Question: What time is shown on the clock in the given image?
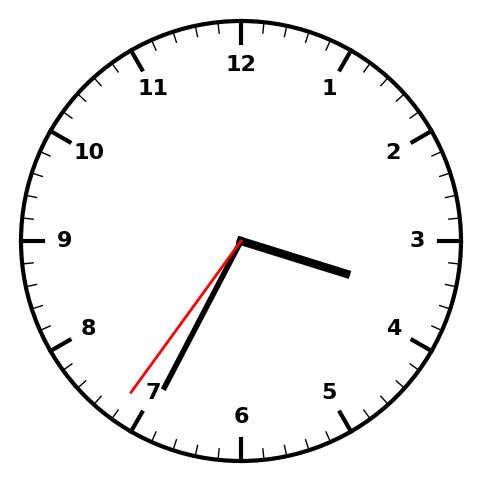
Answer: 03:34:36